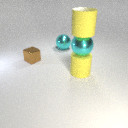
large yellow rubber cylinder in front of small brown metal cube